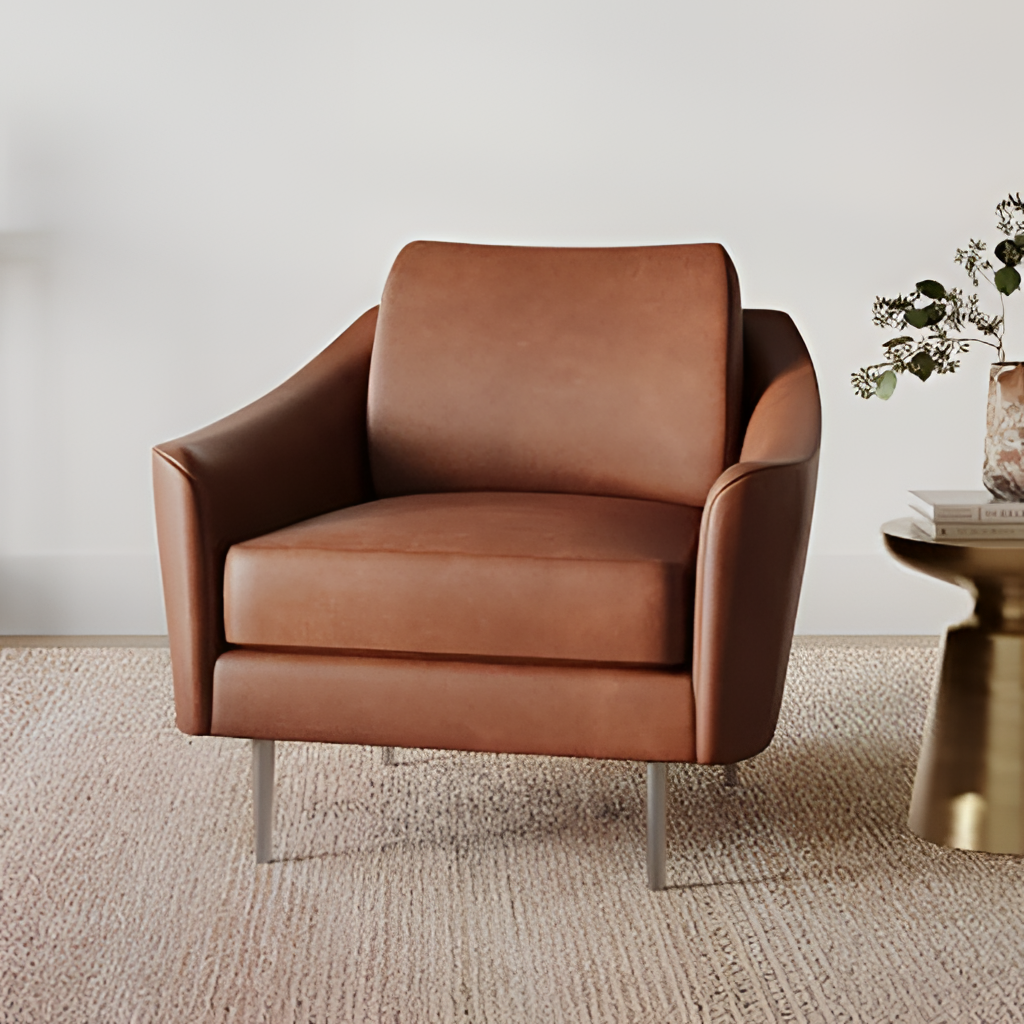
living room, leather armchair, cream paint wallpaper, with solid pattern, carpet flooring, with woven pattern, modern